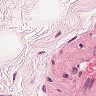
Metastatic tissue present: no